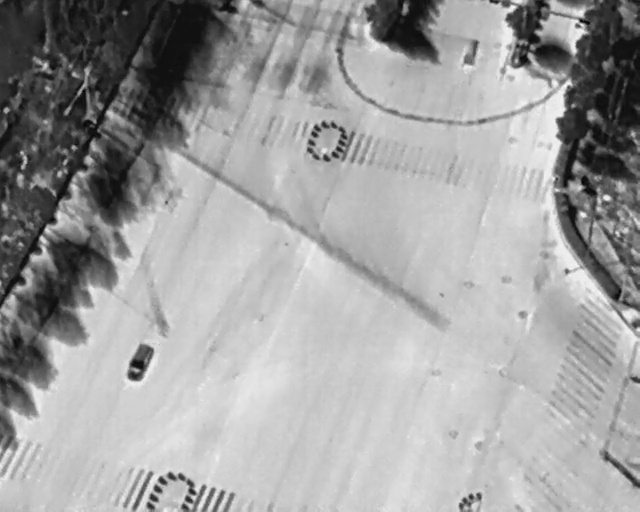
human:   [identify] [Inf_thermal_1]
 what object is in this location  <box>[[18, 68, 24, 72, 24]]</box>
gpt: <ref>1 medium car at the bottom left</ref>